The plot shows how the frequency content of a bearing vibration signal evolves over time (STFT spectrogram). Determine the bearing's health state. Answer with exactly one of: normal, inner_race, outer_race, ball.
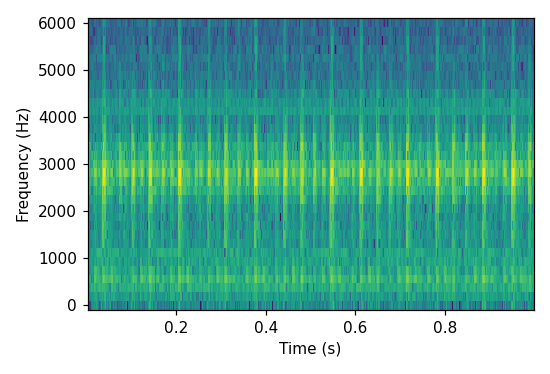
Answer: outer_race